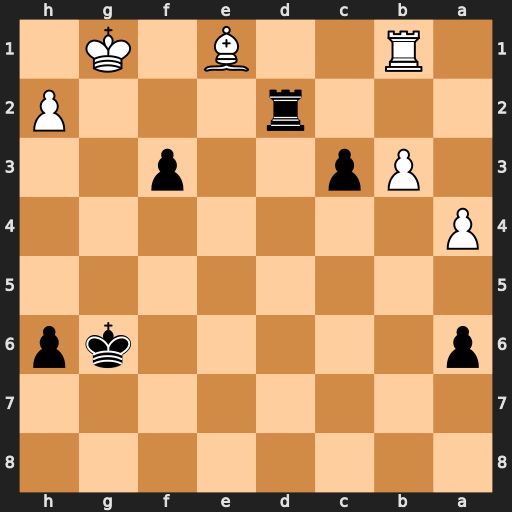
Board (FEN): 8/8/p5kp/8/P7/1Pp2p2/3r3P/1R2B1K1
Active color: b
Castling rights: -
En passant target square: -
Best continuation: c2 Rc1 f2+